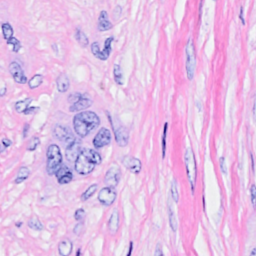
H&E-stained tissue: Breast